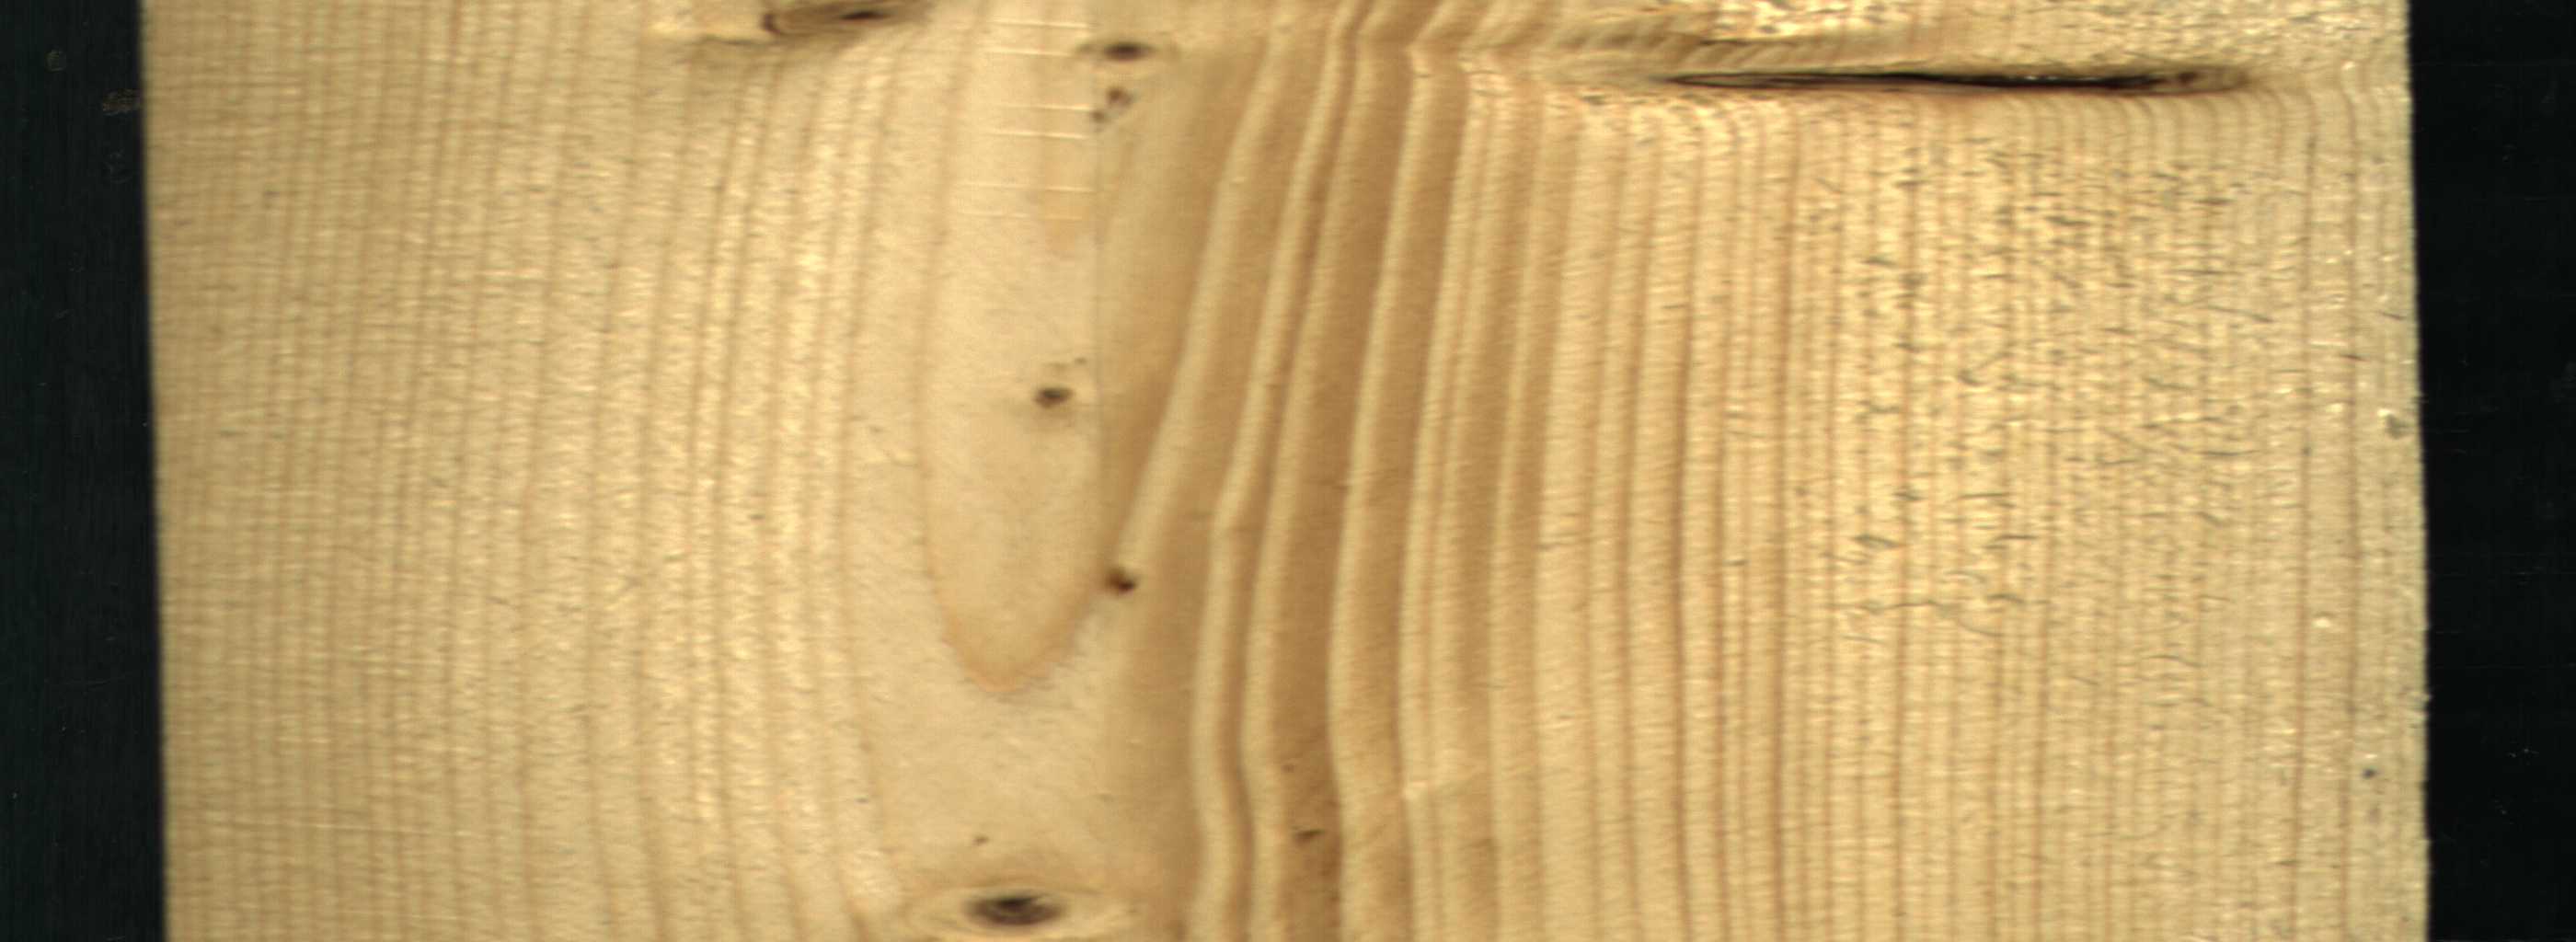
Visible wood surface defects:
Dead_Knot
Live_Knot
Live_Knot
Live_Knot
Live_Knot
Live_Knot